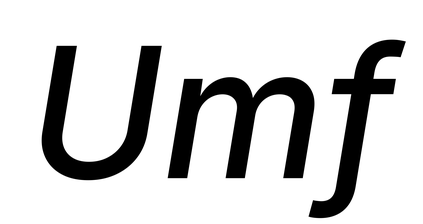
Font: Inter-Italic_Medium_Italic